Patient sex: F
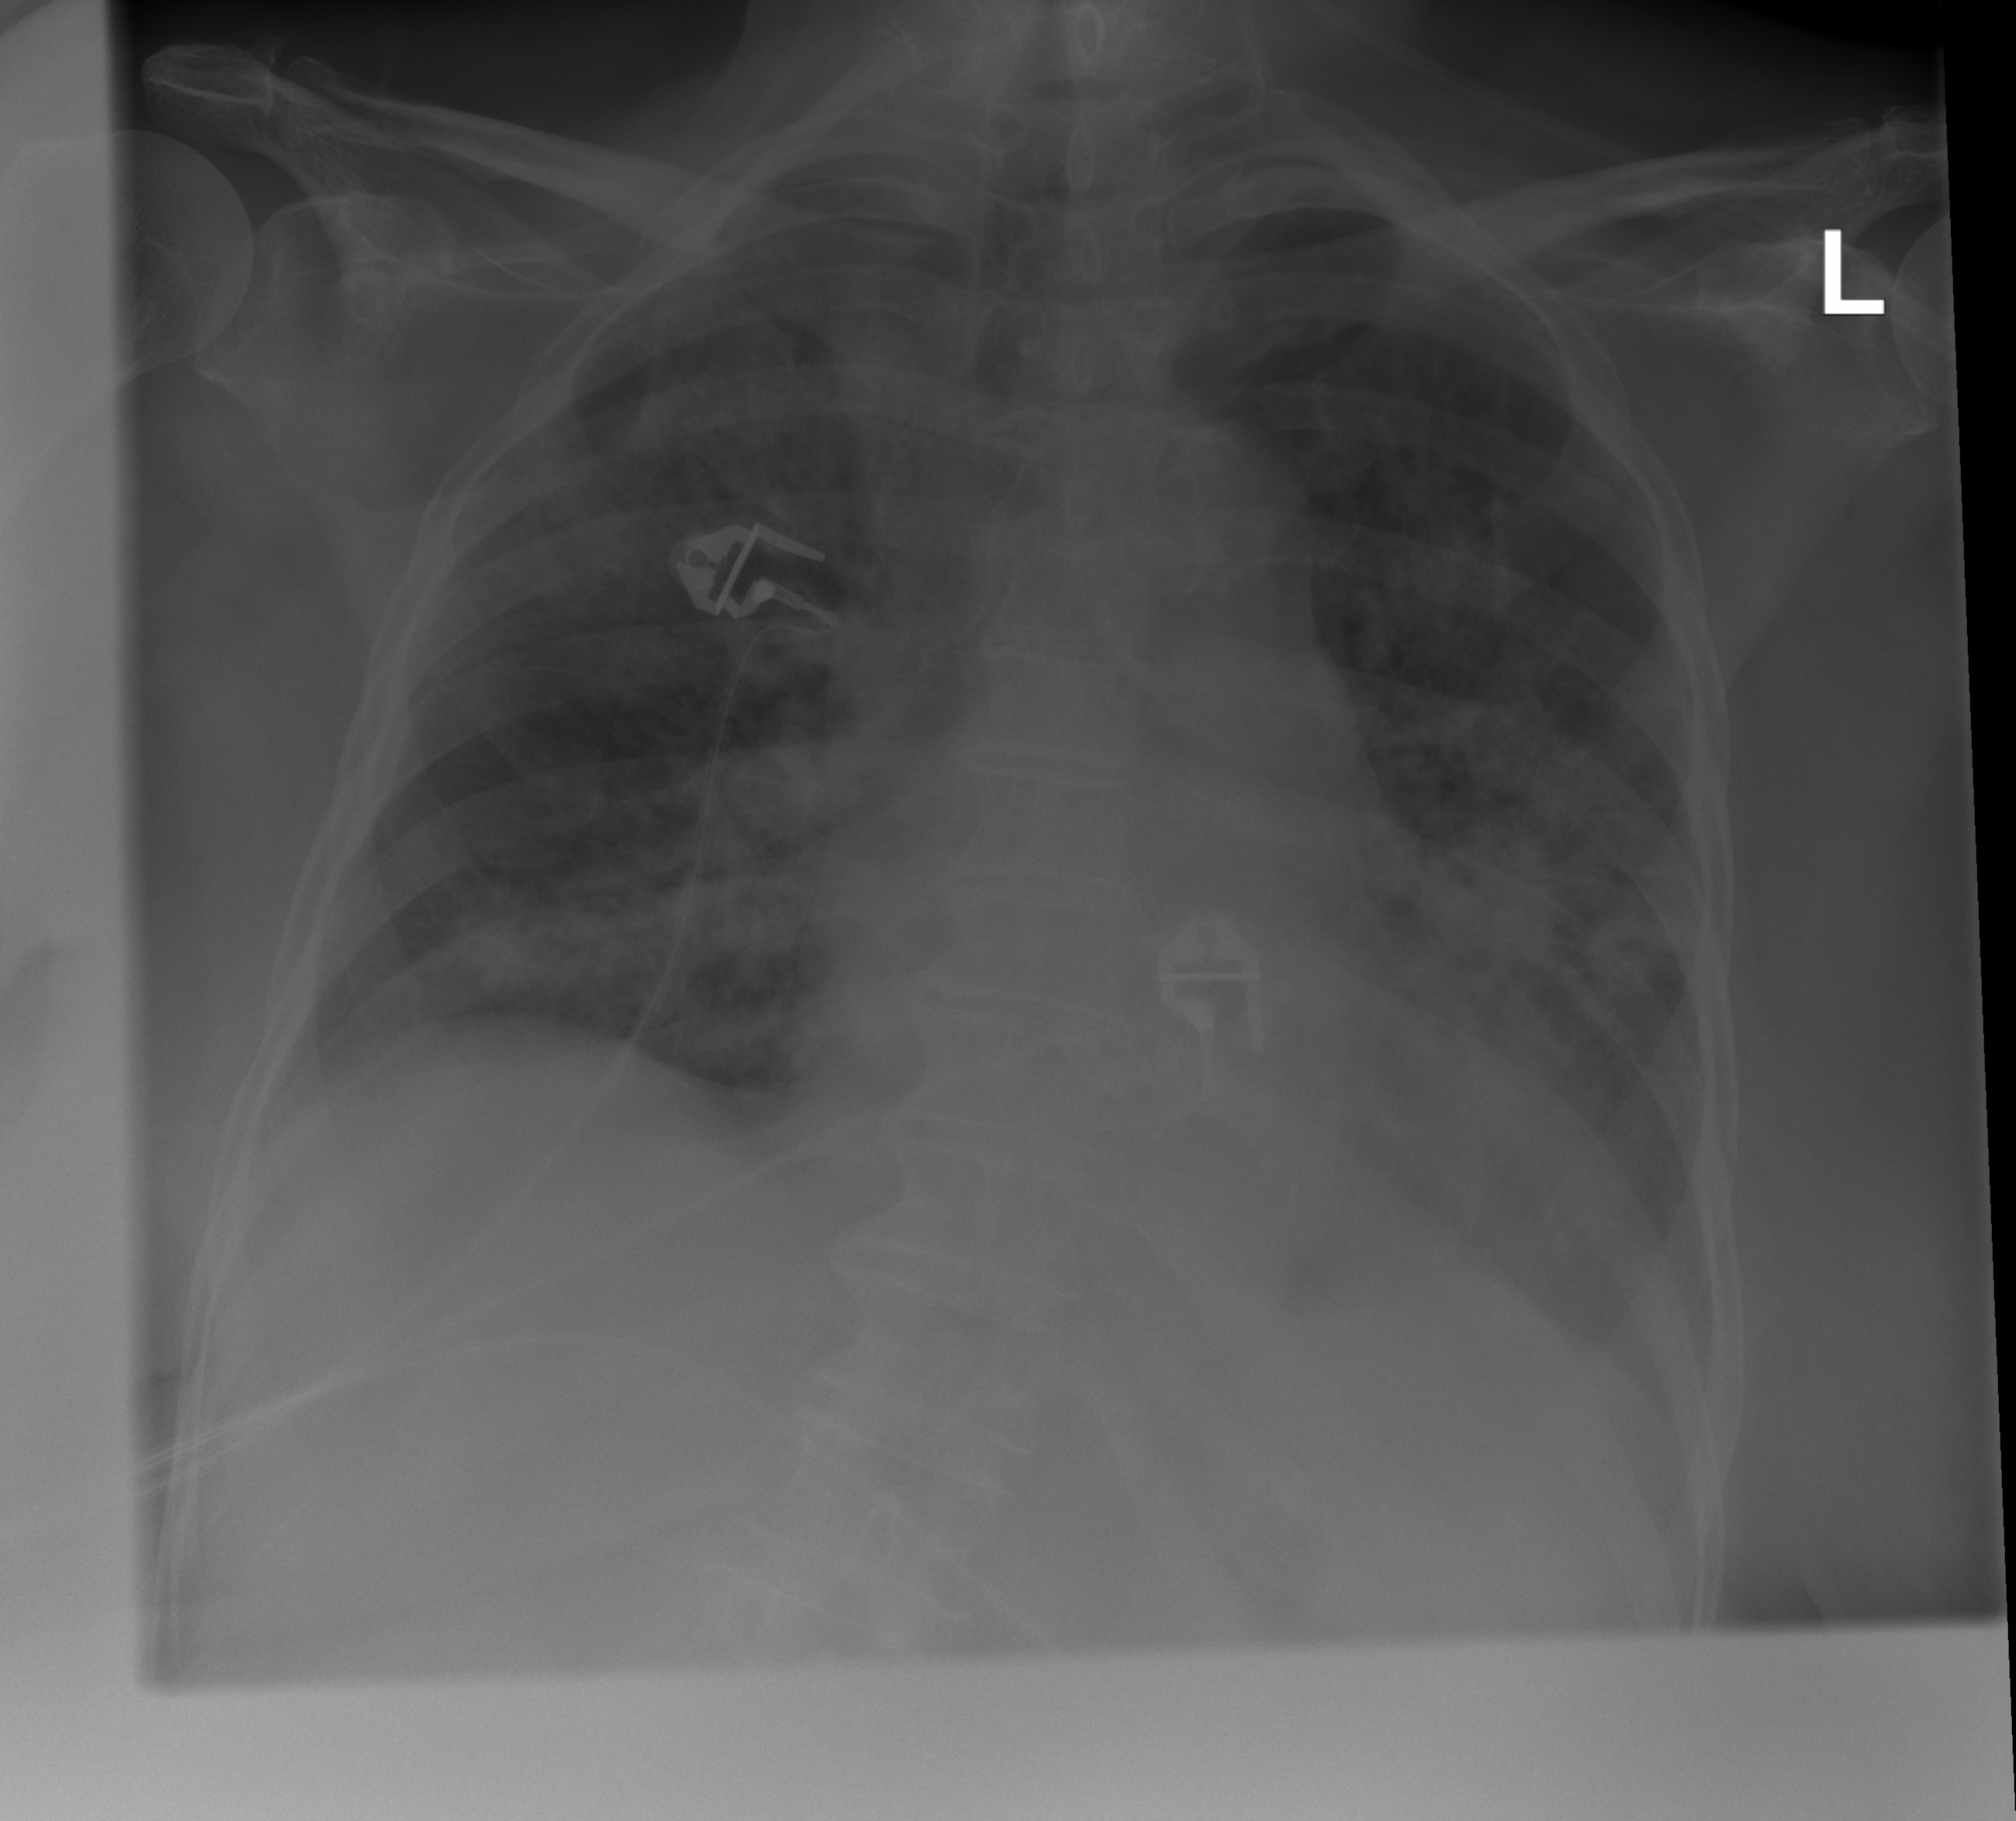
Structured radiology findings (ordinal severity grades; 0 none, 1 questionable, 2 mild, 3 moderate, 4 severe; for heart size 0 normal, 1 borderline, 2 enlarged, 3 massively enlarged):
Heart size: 2
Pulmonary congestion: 3
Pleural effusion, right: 2
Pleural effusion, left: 2
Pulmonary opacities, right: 3
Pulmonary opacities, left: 3
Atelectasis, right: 2
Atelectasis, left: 2